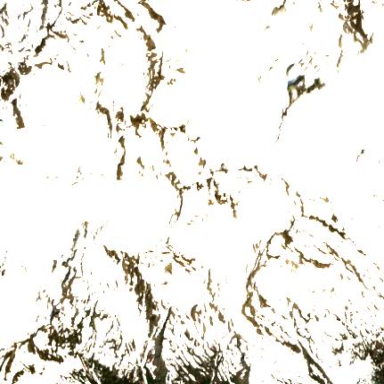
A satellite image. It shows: Stunning view of glacier.